Milling tool wear sample.
Tool blade image: 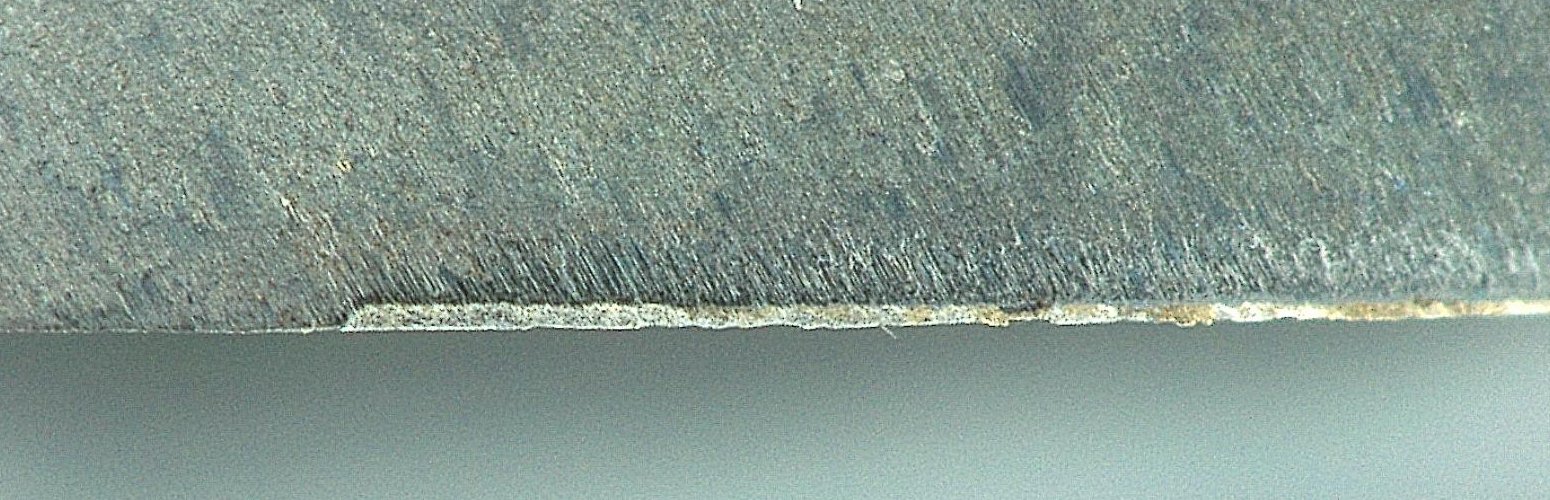
Chip image: 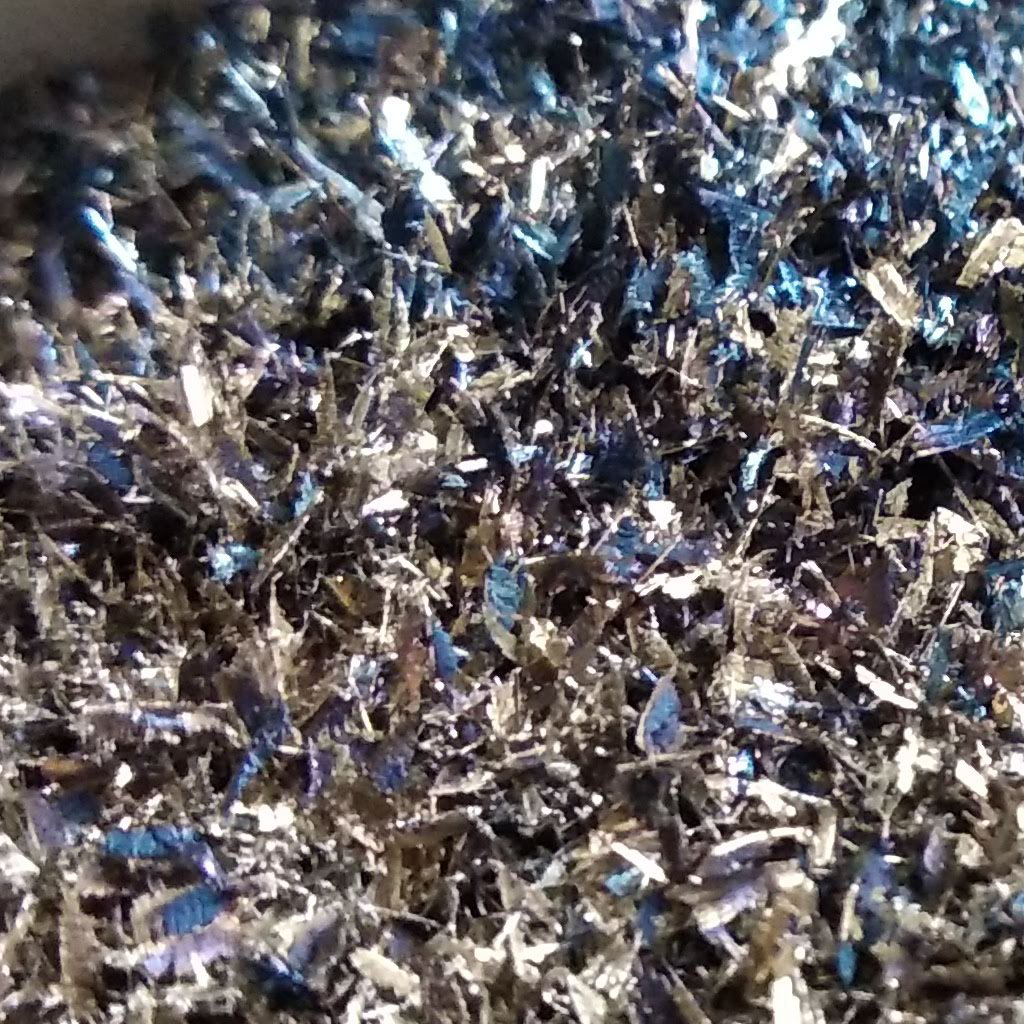
Workpiece image: 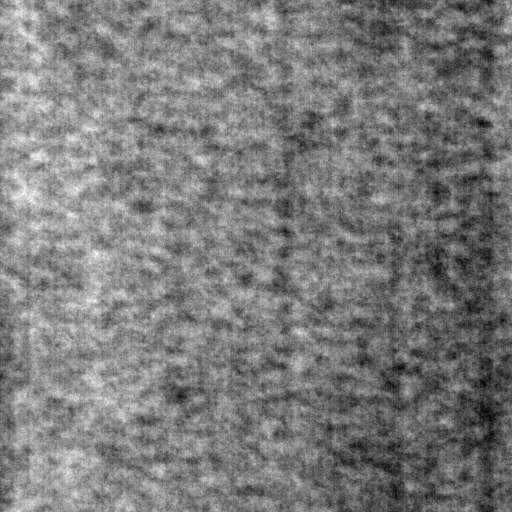
Tool wear state: used
Gaps: 0
Flank wear: 79.52
Overhang: 28.88
Force-signal Mel-spectrograms (X, Y, Z axes): 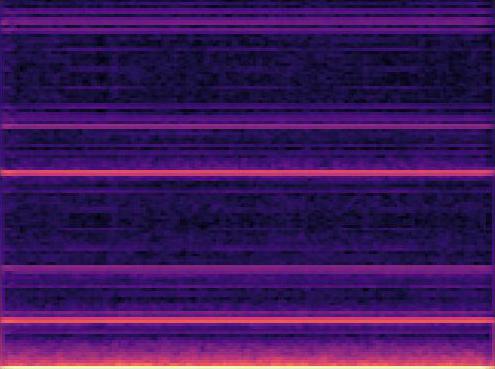 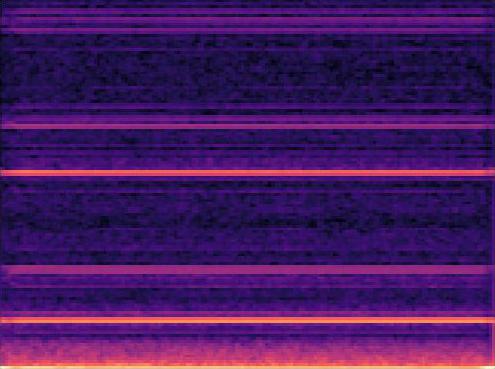 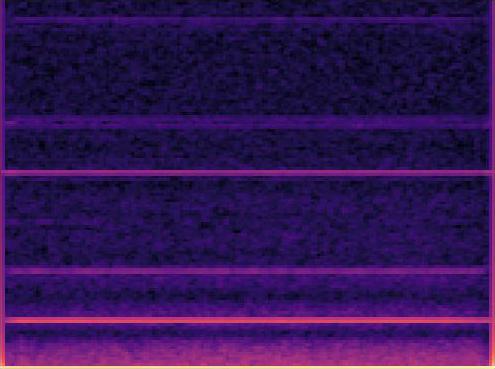
Force-signal scalograms (X, Y, Z axes): 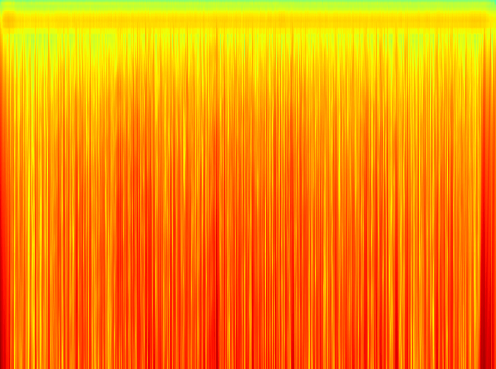 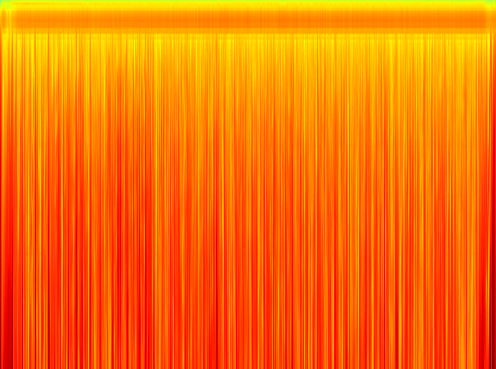 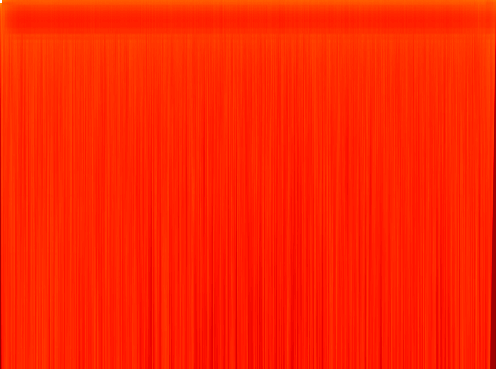
Force phase: steady_state_stabilization_wear